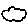
Label: cloud